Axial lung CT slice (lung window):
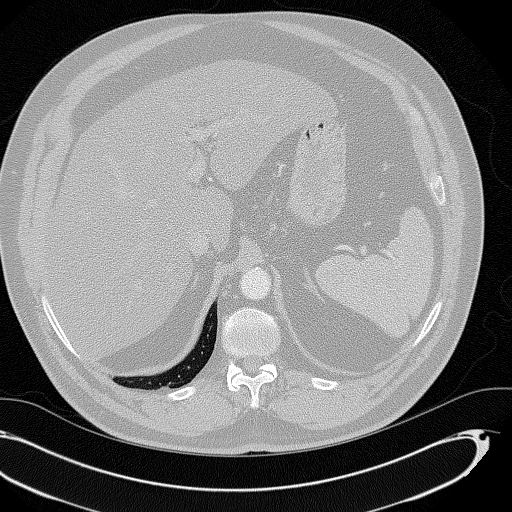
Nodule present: no